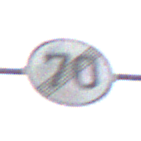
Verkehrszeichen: EndeGeschwindigkeit70
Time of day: Midday
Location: Outdoor (Nature)
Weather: PartlyCloudy
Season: NotSpecified
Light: Natural